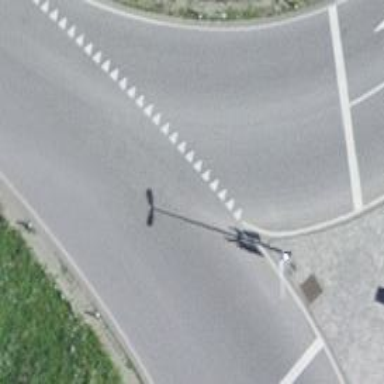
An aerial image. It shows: Road with "give way" sign.